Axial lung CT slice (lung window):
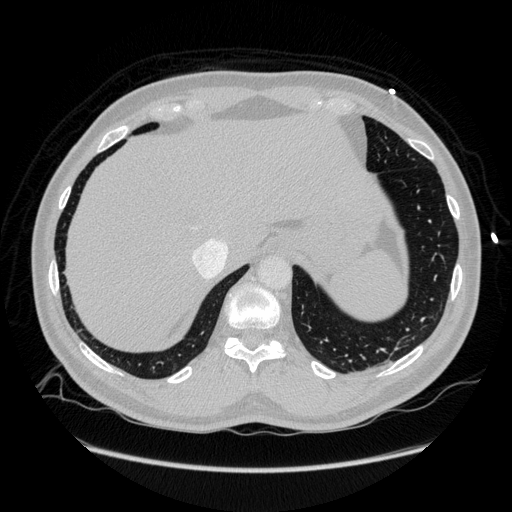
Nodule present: no